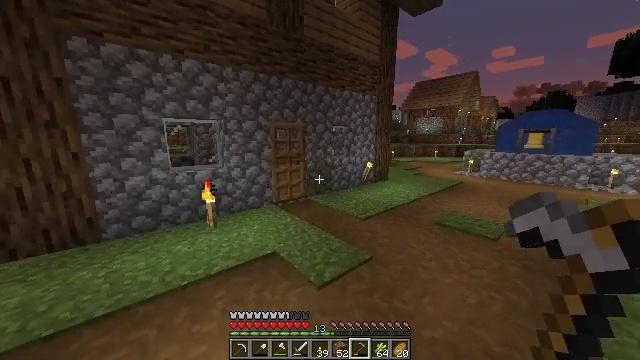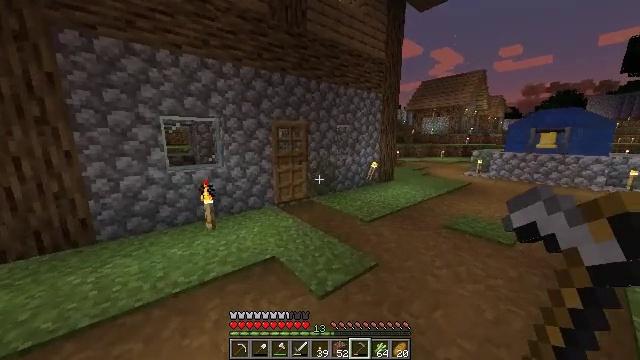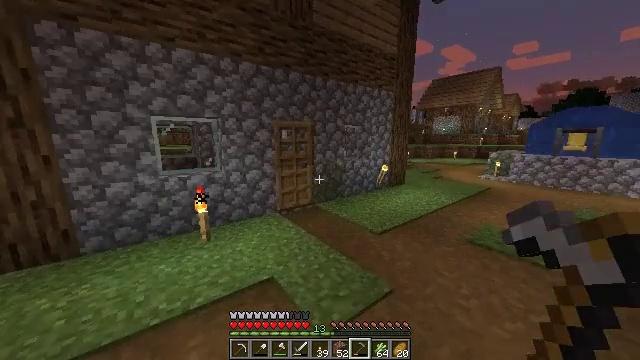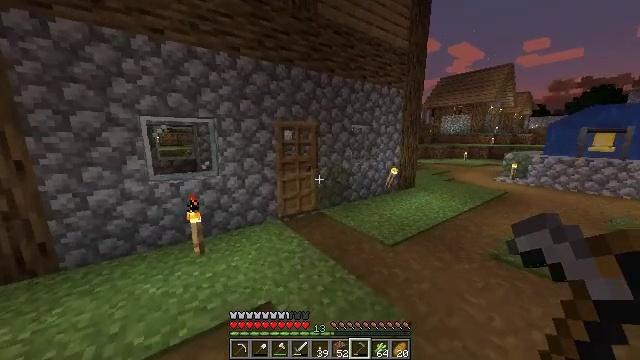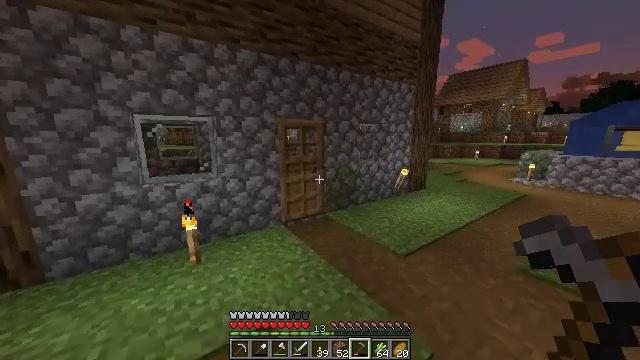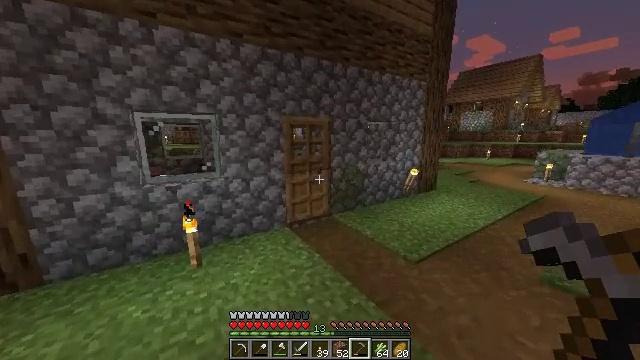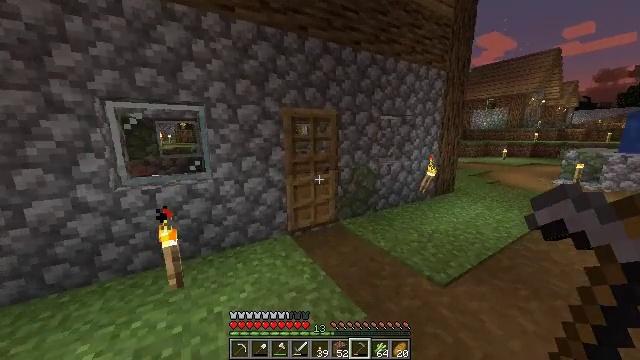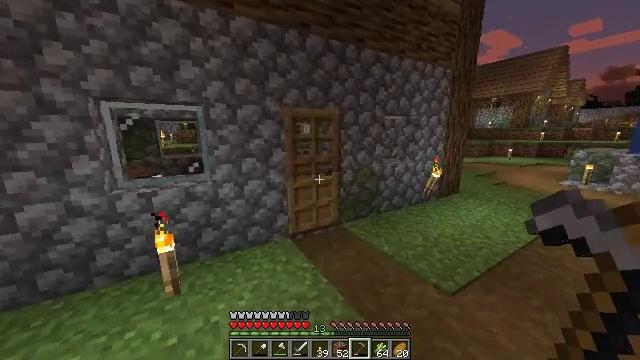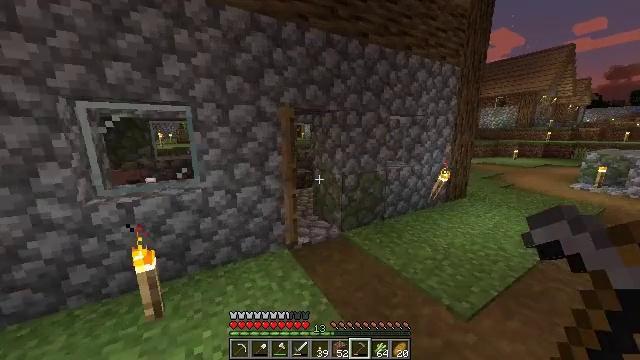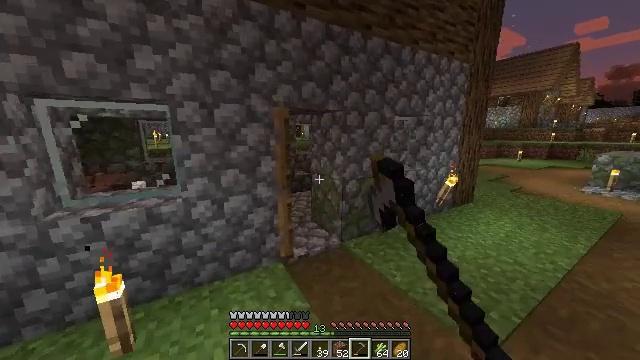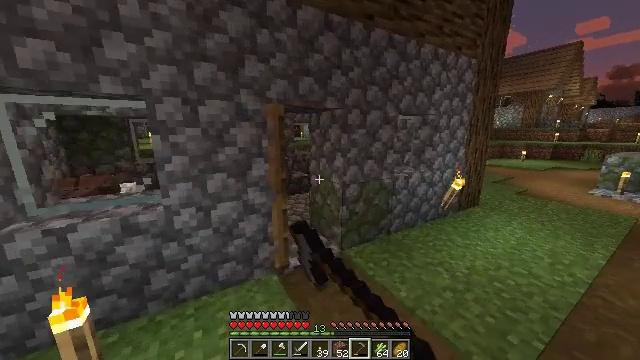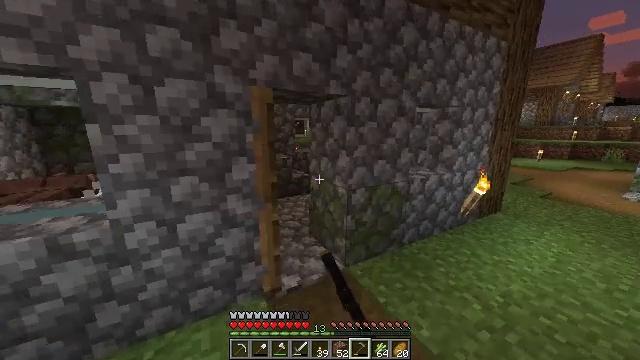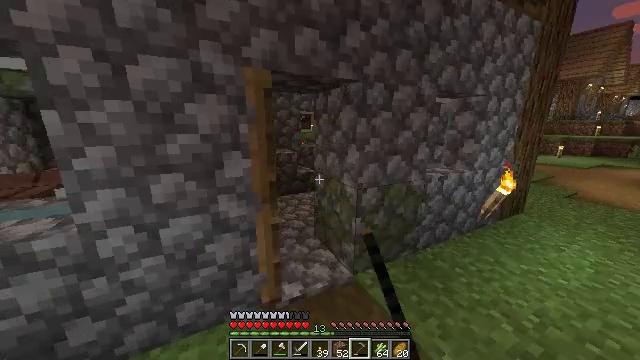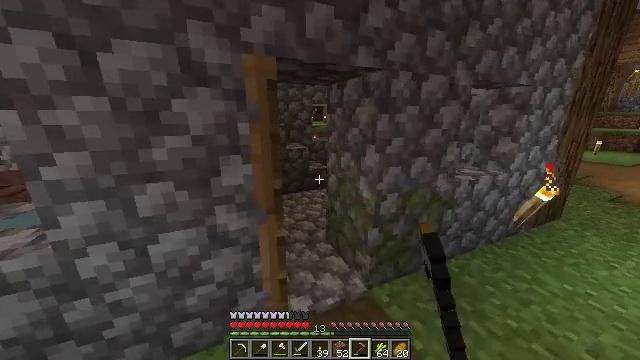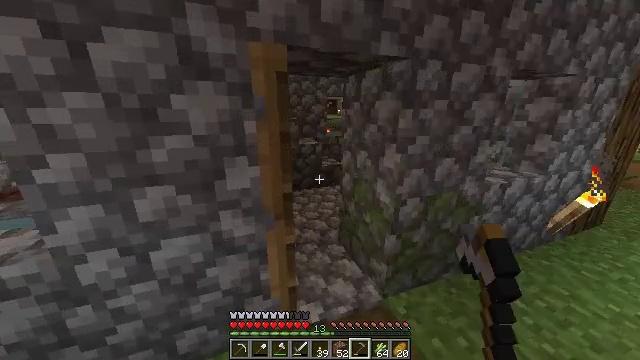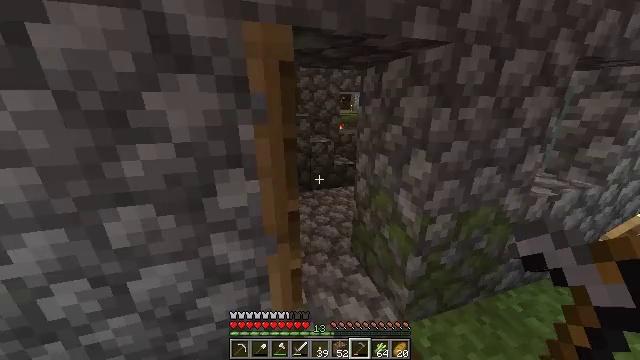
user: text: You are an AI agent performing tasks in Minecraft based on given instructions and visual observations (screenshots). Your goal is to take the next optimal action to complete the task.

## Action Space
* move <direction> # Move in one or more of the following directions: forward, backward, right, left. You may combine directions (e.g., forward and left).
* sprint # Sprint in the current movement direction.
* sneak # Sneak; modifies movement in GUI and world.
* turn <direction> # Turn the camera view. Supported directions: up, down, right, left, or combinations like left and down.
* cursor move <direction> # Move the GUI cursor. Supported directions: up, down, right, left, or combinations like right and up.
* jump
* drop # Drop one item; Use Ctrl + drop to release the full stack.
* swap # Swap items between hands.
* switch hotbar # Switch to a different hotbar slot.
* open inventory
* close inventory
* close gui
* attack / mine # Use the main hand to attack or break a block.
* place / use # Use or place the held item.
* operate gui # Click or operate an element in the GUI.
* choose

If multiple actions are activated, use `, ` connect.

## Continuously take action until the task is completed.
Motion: motion action
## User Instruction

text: Mine the sugar cane near rivers.
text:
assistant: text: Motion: move forward, sprint, turn left
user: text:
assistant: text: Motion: move forward, sprint, turn left
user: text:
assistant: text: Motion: move forward, sprint, turn left
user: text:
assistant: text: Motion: move forward, sprint, turn left
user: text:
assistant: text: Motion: move forward, sprint, turn left
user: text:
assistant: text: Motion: move forward, sprint, turn left
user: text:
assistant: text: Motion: move forward, sprint
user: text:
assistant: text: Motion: move forward, sprint, use / place
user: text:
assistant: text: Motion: move forward, sprint, use / place
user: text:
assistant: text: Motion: move forward, sprint, use / place
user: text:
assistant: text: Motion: move forward, sprint, turn left
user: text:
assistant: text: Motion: move forward, sprint, turn left and down
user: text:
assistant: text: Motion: move forward, sprint, turn left and down
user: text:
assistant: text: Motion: move forward, sprint, turn left and down
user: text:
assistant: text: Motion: move forward, sprint, turn left and down
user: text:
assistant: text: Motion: move forward, sprint, turn left and down
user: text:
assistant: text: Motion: move forward, sprint, turn left and down
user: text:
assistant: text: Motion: move forward, sprint, turn left
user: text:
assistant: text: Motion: move forward, sprint, turn left
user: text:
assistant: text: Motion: move forward, sprint, turn left
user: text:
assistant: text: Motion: move forward and move right, sprint
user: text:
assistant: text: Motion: move forward and move right, sprint, turn left
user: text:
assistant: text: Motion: move forward and move right, sprint, turn left
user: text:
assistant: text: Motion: move forward and move right, sprint, turn left
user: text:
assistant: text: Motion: move forward and move right, sprint, turn left
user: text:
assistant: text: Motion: move forward and move right, sprint
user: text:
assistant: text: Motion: move forward and move right, sprint, turn left
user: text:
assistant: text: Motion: move forward and move right, sprint, turn left
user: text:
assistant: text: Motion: move forward and move right, sprint
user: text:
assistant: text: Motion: move forward and move right, sprint